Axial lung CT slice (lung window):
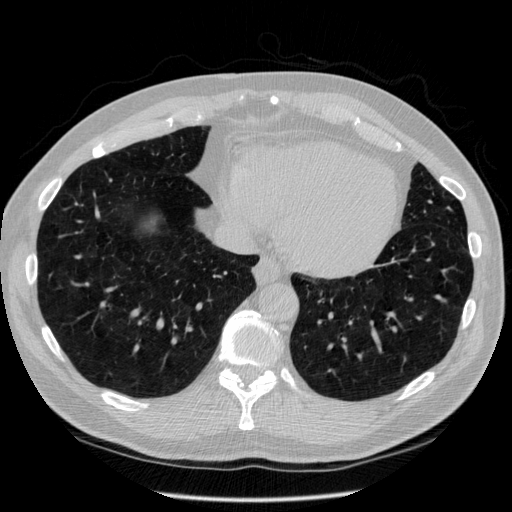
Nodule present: no